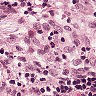
Metastatic tissue present: no